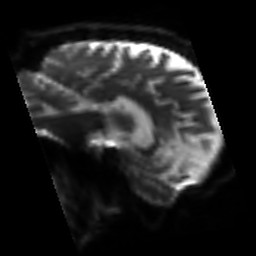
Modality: sbref
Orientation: sagittal
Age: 58
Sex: male
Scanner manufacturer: siemens
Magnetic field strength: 3 T
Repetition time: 3.2 s
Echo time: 0.081 s